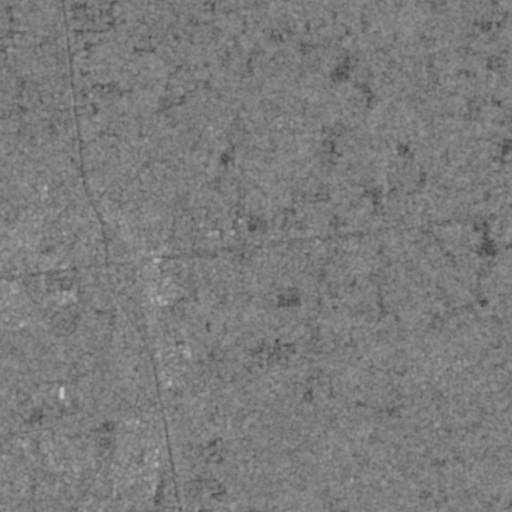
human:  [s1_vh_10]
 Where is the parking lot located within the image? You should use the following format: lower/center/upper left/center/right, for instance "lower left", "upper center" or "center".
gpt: The parking lot is located in the lower left of the image.
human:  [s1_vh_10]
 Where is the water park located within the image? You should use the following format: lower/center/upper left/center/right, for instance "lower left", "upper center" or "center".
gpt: The water park is located in the lower left of the image.
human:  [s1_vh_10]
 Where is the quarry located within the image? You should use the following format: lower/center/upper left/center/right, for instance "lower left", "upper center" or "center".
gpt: There is no quarry in the image.

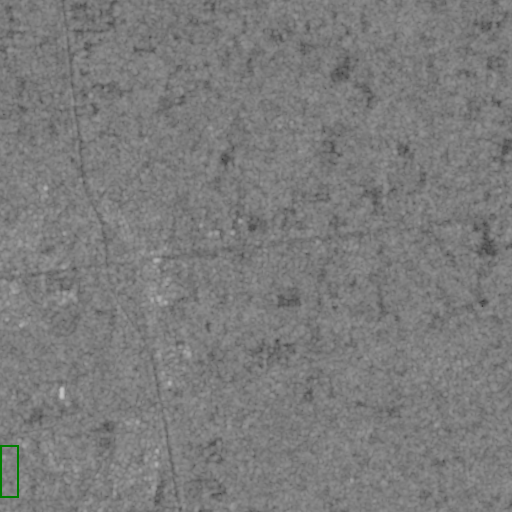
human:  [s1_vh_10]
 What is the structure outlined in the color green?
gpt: The structure outlined in green is a water park.
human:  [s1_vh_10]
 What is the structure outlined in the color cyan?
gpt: There is no cyan outline.